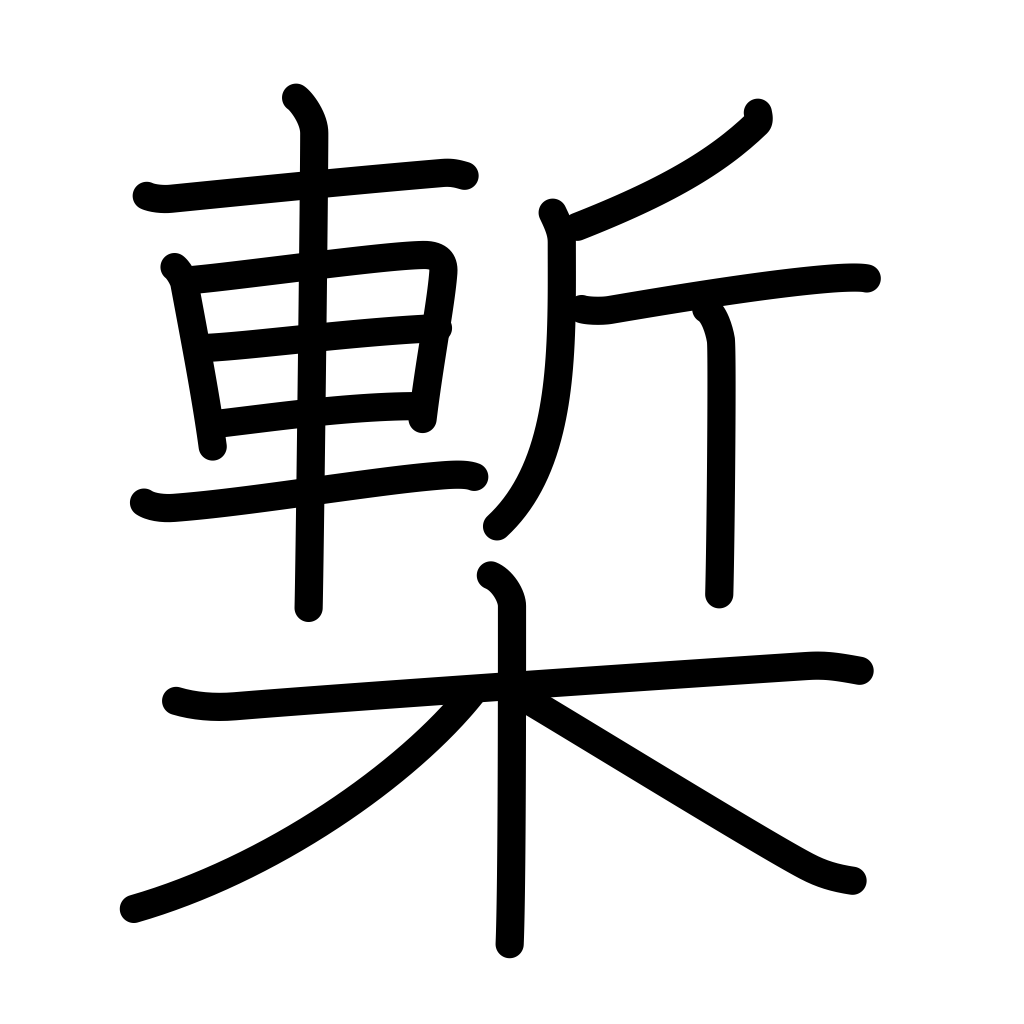
Meaning: printed book